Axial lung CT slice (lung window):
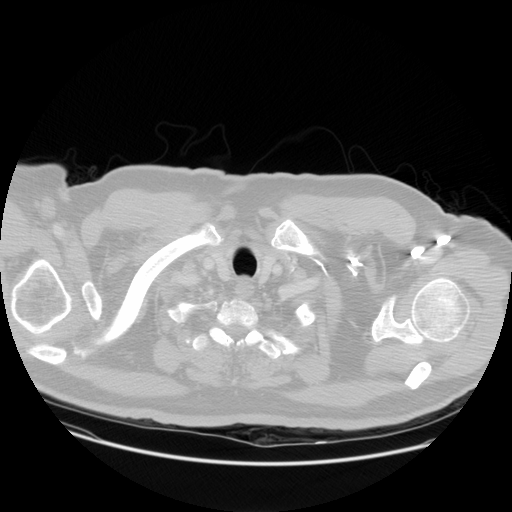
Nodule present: no